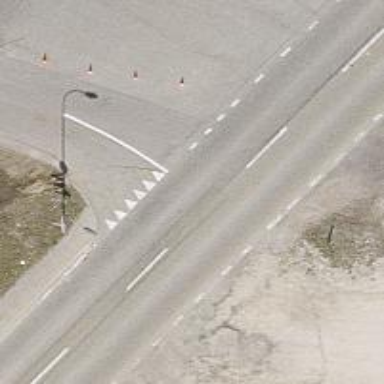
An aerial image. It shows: Tertiary road.